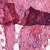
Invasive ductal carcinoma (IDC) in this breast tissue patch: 0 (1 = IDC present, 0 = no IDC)